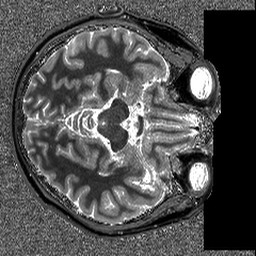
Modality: T1map
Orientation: axial
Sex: male